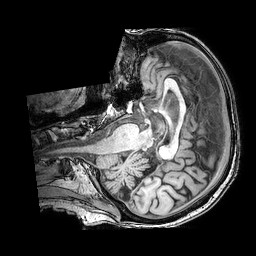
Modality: T1w
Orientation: axial
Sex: male
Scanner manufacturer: philips
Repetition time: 0.008217 s
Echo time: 0.0038 s